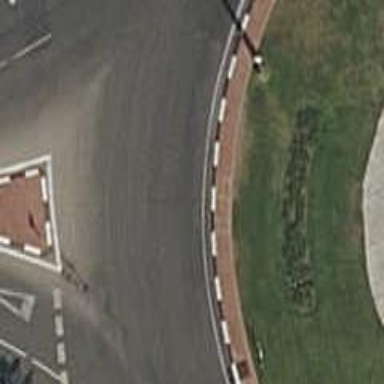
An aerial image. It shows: Secondary road with asphalt surface leading to roundabout.